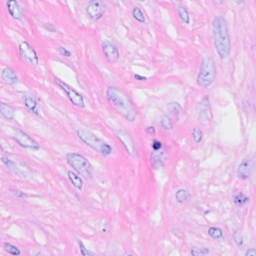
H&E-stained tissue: Breast